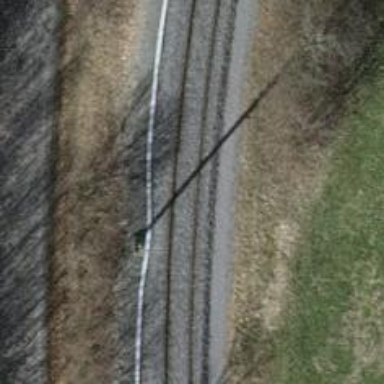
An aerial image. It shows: Catenary mast for power lines.